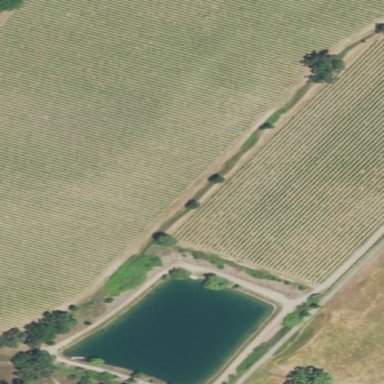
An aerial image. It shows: Vineyard with wine grapes as the main crop.